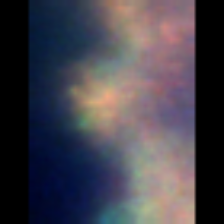
Taxon: Unknown_full_image
Group: Unknown